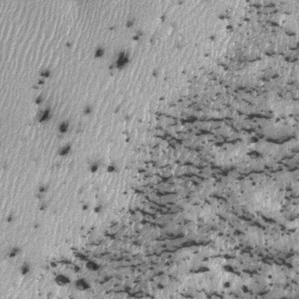
Label: frost